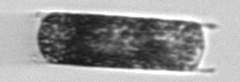
Label: Hemiaulus